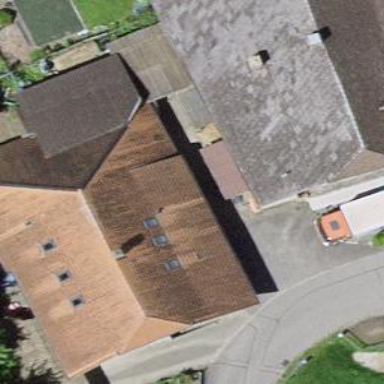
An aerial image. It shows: Farm building.